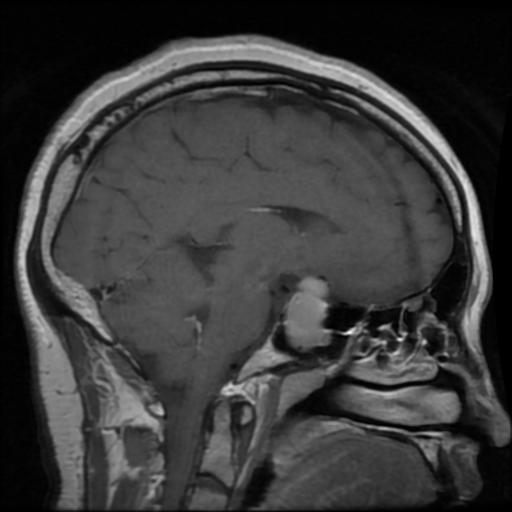
Label: pituitary